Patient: sex F, age 56
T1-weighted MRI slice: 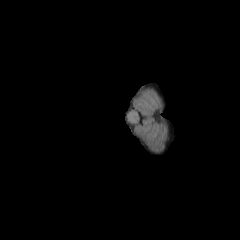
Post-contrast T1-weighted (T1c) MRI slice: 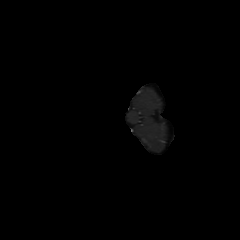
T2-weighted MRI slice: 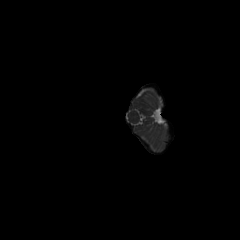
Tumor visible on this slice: no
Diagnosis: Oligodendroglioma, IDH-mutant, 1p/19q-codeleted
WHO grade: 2